Interaction volume radius: 10 \u00c5
Interaction volume height: 20 \u00c5
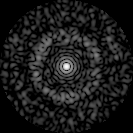
Disorder parameter: 0.8443